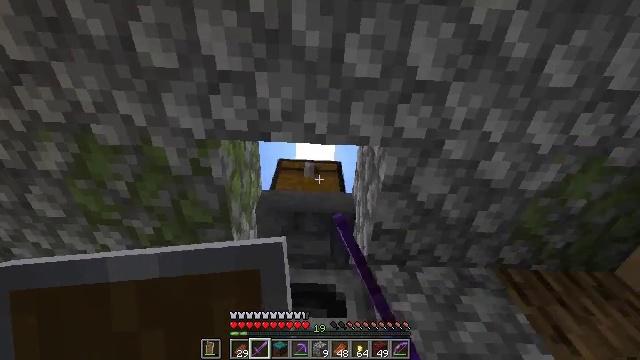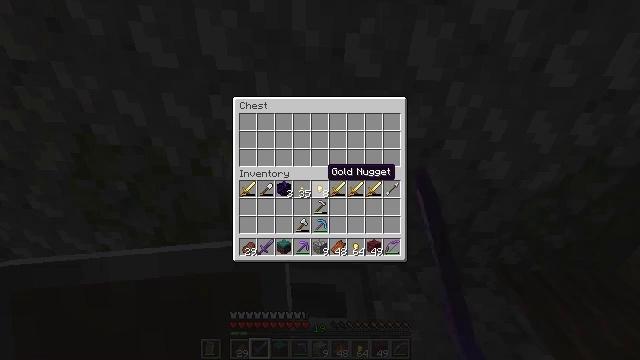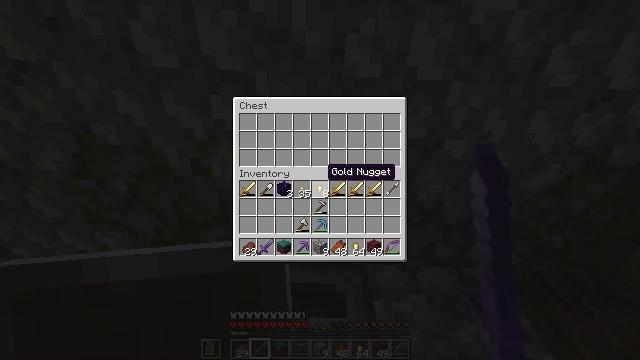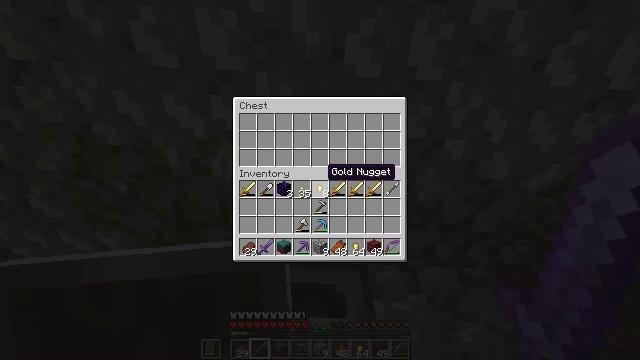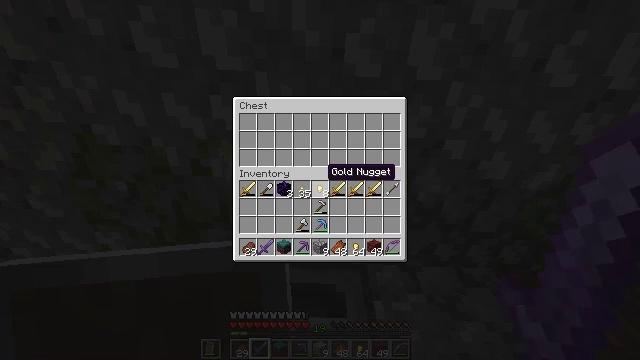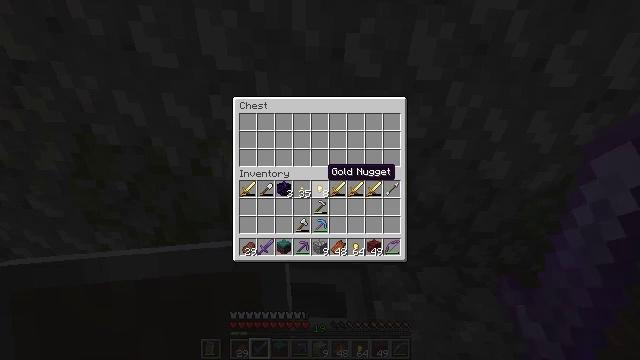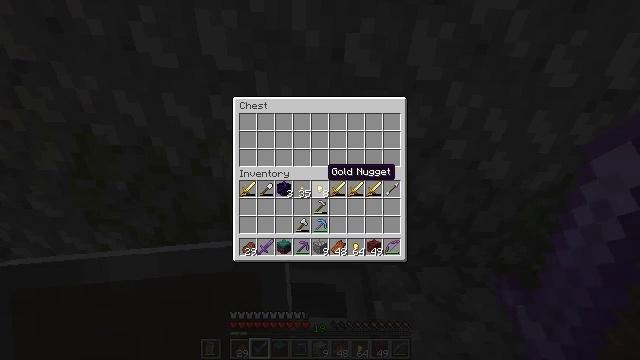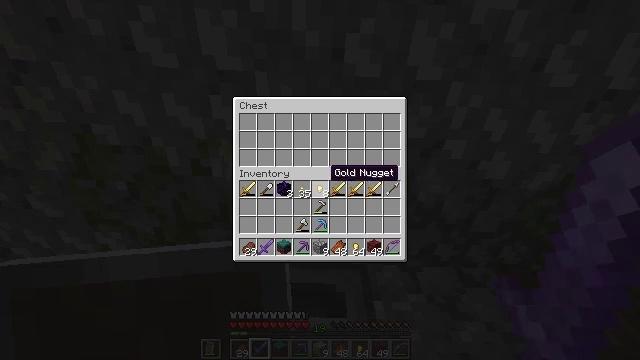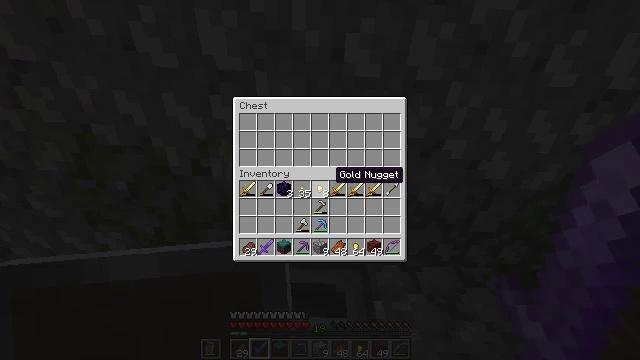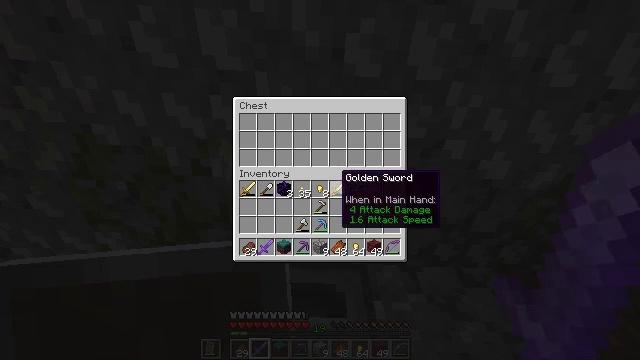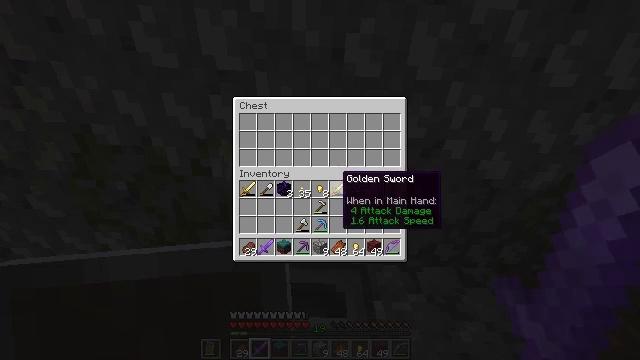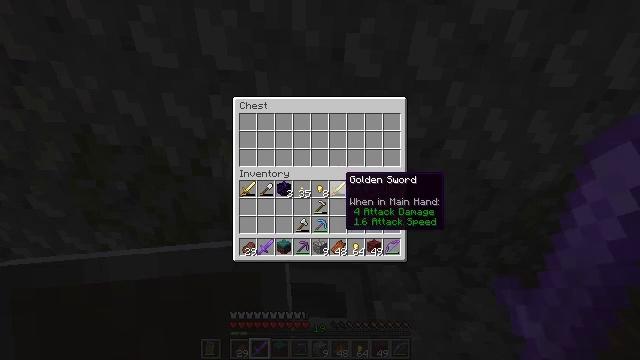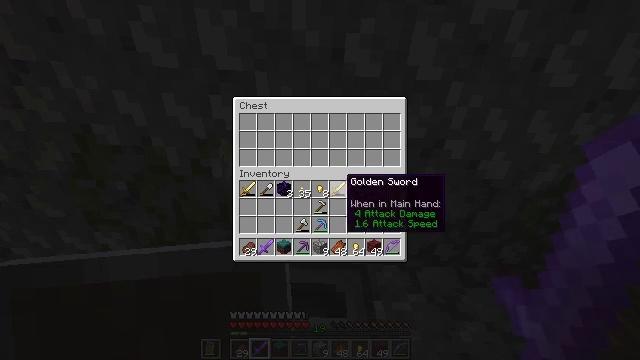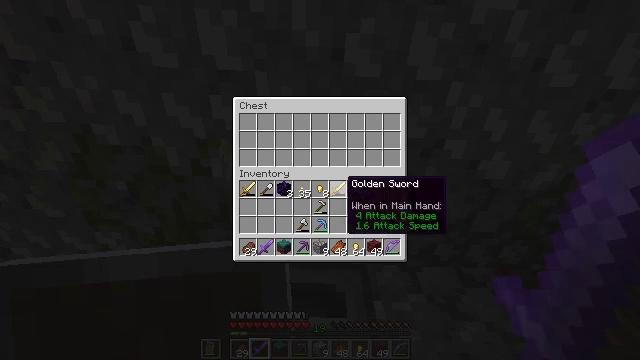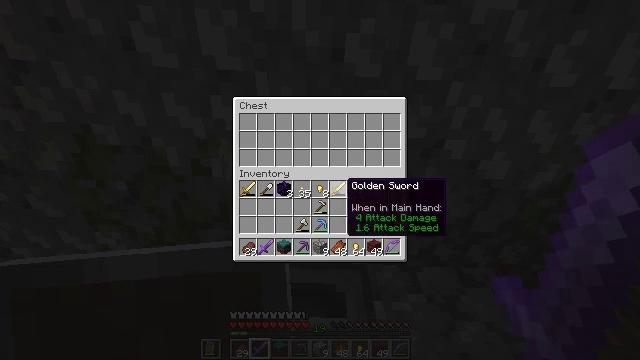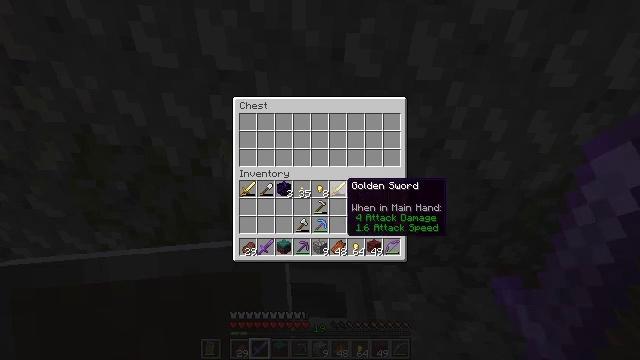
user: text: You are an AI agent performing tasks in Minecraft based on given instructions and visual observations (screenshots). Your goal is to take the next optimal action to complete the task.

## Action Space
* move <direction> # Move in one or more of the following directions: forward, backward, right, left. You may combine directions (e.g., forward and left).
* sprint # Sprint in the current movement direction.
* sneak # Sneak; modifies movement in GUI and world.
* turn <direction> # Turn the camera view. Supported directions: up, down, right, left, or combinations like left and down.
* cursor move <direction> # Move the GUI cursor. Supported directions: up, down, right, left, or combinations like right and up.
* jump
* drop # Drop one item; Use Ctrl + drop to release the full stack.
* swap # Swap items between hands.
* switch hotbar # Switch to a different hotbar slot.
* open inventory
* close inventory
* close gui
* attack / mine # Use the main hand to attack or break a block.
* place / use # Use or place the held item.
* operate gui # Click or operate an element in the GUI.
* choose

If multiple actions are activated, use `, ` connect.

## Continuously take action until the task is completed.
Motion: motion action
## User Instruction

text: Harvest tall grass for seeds.
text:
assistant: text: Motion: no_op
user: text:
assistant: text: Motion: no_op
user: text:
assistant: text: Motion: no_op
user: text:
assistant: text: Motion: no_op
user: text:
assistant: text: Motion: no_op
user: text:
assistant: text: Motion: no_op
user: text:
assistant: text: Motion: sneak
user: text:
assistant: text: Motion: sneak
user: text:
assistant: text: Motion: sneak
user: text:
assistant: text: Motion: sneak
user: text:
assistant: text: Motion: sneak
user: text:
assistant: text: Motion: sneak
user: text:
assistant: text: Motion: sneak
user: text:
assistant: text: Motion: sneak
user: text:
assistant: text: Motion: sneak
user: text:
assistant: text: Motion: sneak, use / place
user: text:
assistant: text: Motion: sneak, use / place
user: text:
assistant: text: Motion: sneak, use / place
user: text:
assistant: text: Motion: sneak
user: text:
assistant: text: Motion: sneak, turn right
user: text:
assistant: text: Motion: sneak
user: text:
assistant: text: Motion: sneak
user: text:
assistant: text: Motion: sneak, use / place
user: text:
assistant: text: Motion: sneak, use / place
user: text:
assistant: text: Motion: sneak, use / place
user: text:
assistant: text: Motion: sneak, use / place
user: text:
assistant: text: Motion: sneak, turn right
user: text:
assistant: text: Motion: sneak
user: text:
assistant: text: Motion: sneak
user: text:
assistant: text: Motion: sneak, use / place